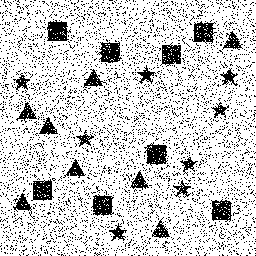
Squares: 8
Triangles: 8
Stars: 8
Total shapes: 24